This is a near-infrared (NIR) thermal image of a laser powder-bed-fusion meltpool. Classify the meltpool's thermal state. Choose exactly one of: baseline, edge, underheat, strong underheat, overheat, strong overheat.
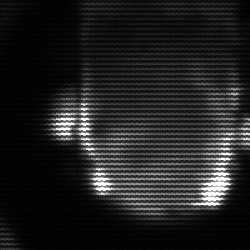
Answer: baseline